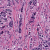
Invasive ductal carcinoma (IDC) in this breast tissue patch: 1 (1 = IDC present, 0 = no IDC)